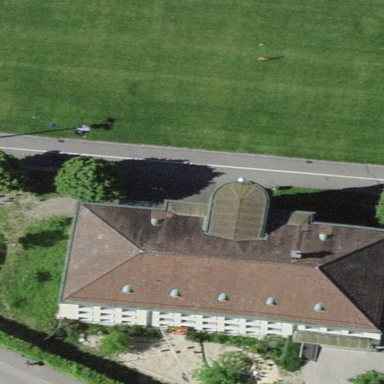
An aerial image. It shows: Kindergarten building.